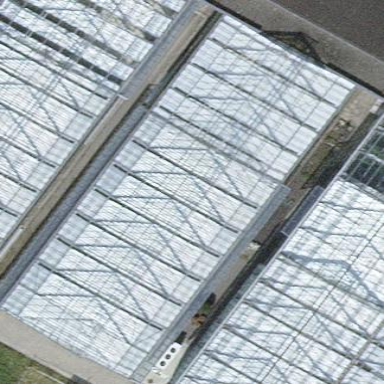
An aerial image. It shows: Glasshouse.